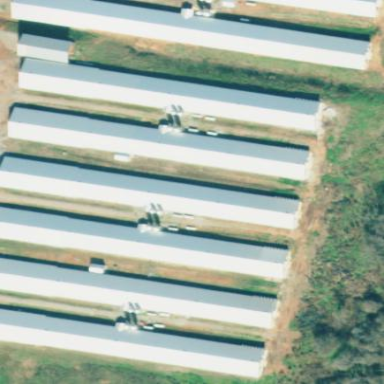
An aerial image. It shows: Poultry farmyard is depicted in the image.